Question: I want to create an app looks like Twitter's app..

I wonder how can I do this layout? If I would write in Java/Swing, I use layout managers; create a box or table layout manager and add labels, inputs and other elements to layout manager or I would use Html, I create a table and add labels, inputs to cells of the table and I would set rectangle background (Number 1 in image) as table's background.
But there is no layout manager or table in iOS like in Java or CSS and I am little confused about what I should do?
I changed View's background to gray and added an ImageView for rectangle background (Number 1 in image) and created inputs and labels on this ImageView but I think there must be easier method to do this?
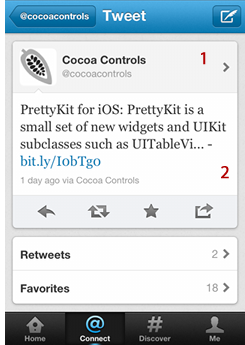
Answer: You can do this using'UITableView'. TableView should have 2 sections with 3 and 2 rows respectively.
Then you can subclass 'UITableViewCell'. For bottom section you need not subclass tableViewCell you can use style 'UITableViewCellStyleValue1' and use 'textLabel' and 'detailTextLabel' provided by it.
Others can be created using prototype cell provided by storyboard.